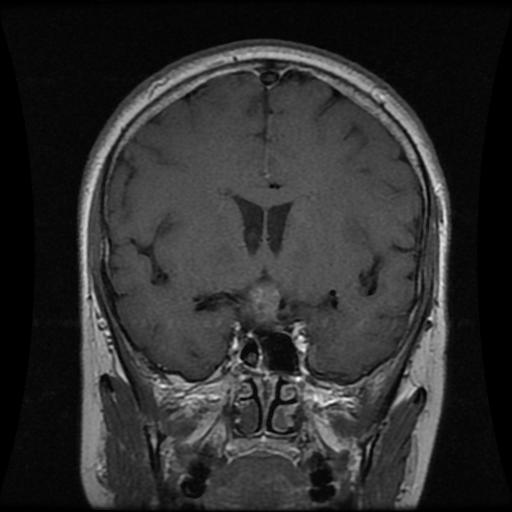
Label: pituitary